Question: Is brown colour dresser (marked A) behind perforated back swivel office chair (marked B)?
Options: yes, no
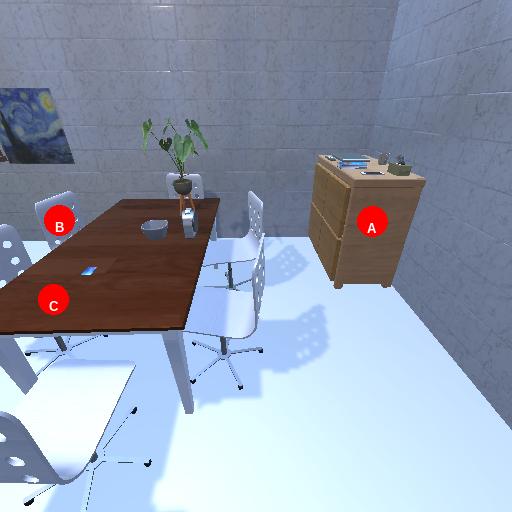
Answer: yes